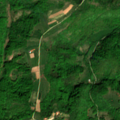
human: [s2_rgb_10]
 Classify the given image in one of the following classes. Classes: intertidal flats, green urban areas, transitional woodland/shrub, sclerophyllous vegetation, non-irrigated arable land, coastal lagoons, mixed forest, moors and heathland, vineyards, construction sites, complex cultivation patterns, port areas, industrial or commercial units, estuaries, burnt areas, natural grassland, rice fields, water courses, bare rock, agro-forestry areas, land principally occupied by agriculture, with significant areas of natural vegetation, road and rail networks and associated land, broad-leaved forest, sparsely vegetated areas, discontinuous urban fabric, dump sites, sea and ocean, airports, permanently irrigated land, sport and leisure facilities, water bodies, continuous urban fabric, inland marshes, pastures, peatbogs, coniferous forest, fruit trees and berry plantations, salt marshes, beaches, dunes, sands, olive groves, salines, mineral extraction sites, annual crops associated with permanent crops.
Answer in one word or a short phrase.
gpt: complex cultivation patterns, land principally occupied by agriculture, with significant areas of natural vegetation, broad-leaved forest